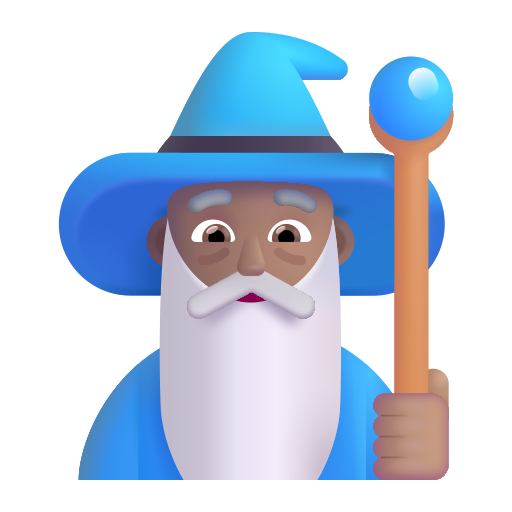
man mage color